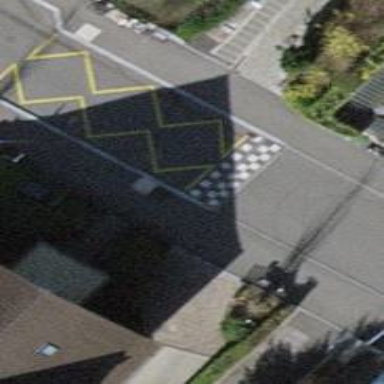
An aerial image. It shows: Bus stop with platform for public transport.